Question: Given the schedule below, what is the maximum total time (in minutes) a person can spend in lectures? The selected schedule MUST include at least one Mathematics lecture and at least one Art lecture. In the chart: blue for mathematics, green for physics, yellow for art, purple for music, and orange for physical education. All time nodes are integer multiples of 10 minutes.
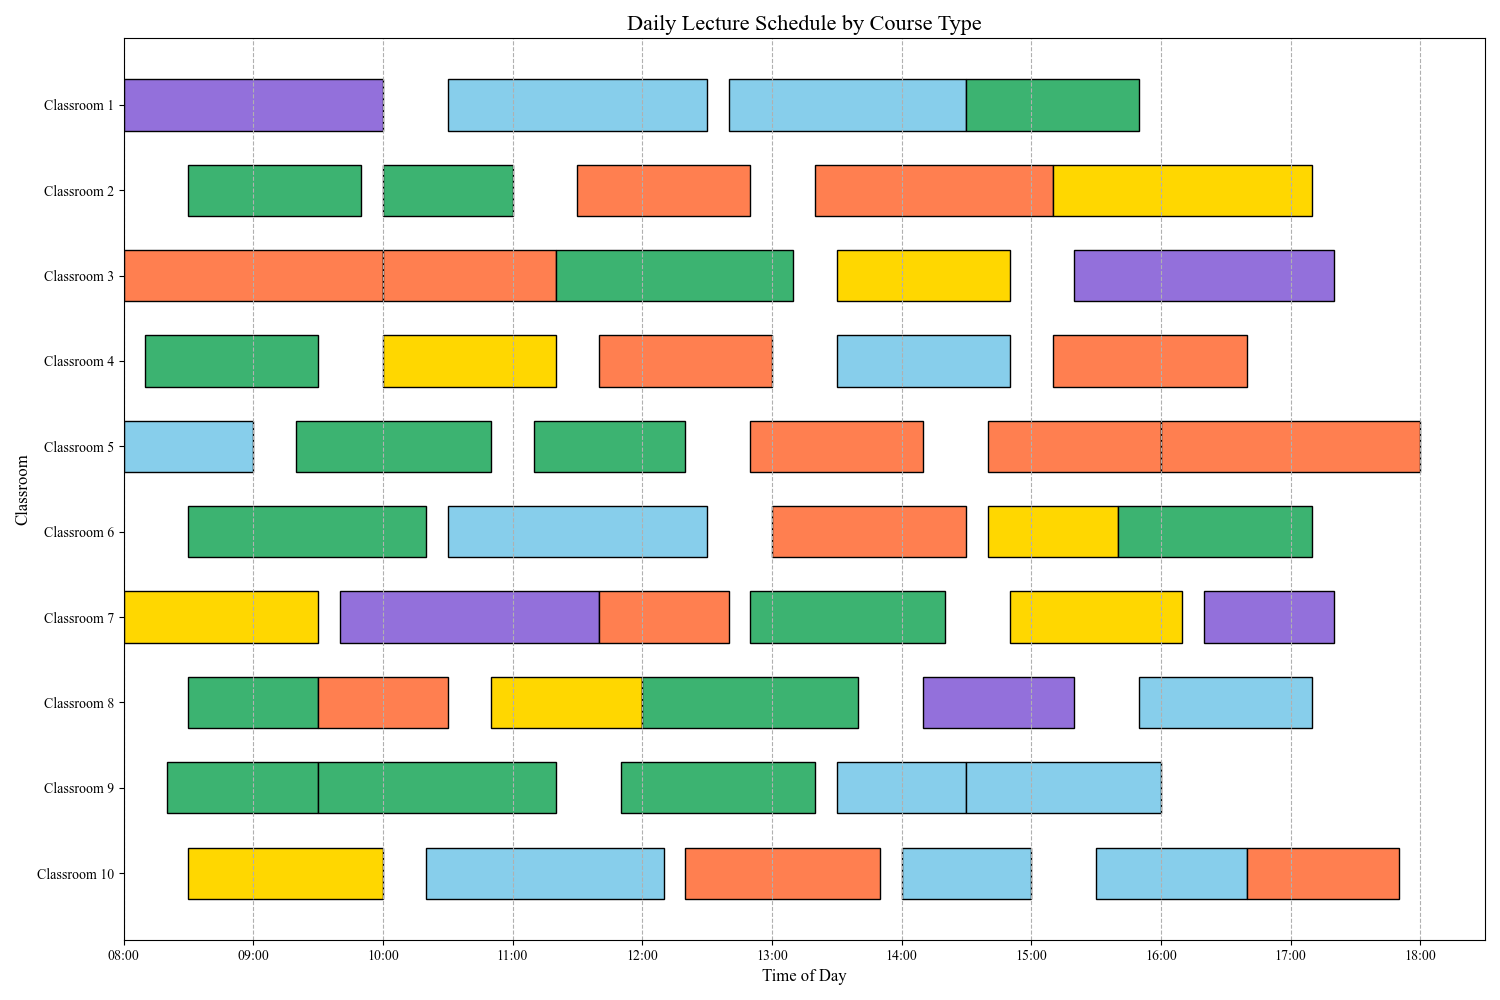
Answer: 590